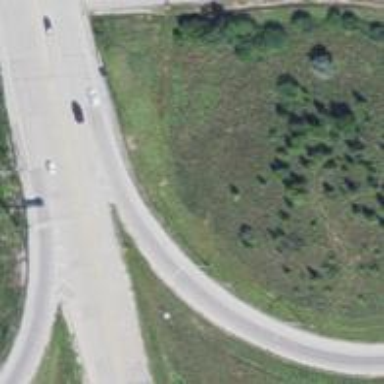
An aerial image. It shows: Trunk link highway.